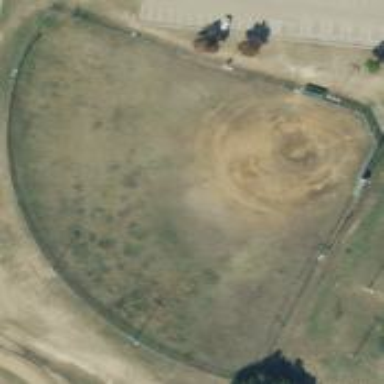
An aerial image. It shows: Baseball pitch for leisure land activities.